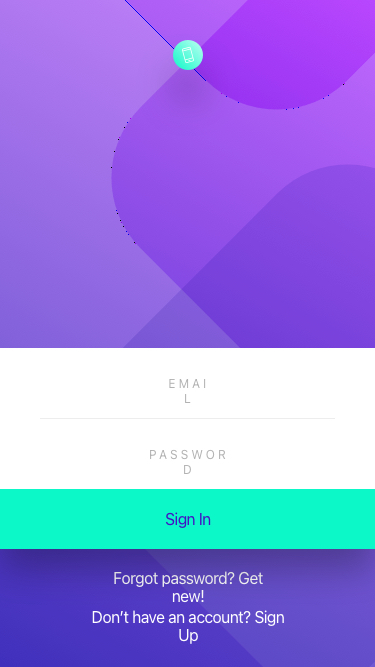
Text in this UI design:
Don’t have an account? Sign Up
Forgot password? Get new!
Sign In
PASSWORD
EMAIL